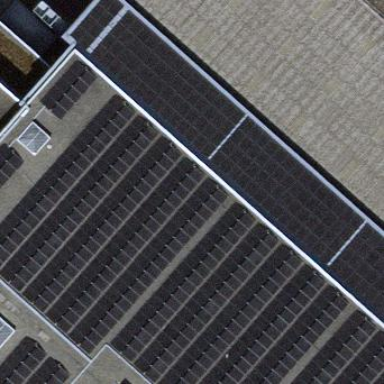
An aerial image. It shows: Solar power generator with photovoltaic panels.